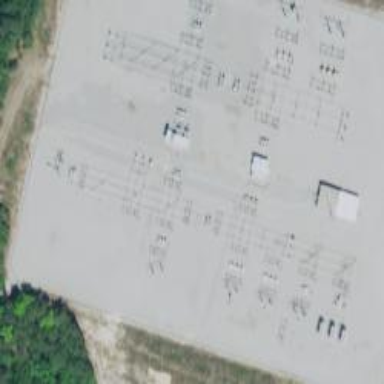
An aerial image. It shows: Switch for power supply.